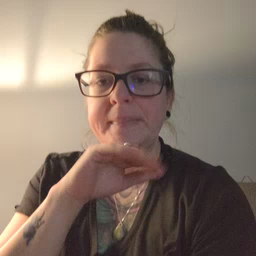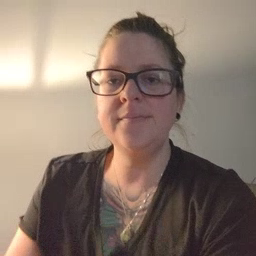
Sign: pig